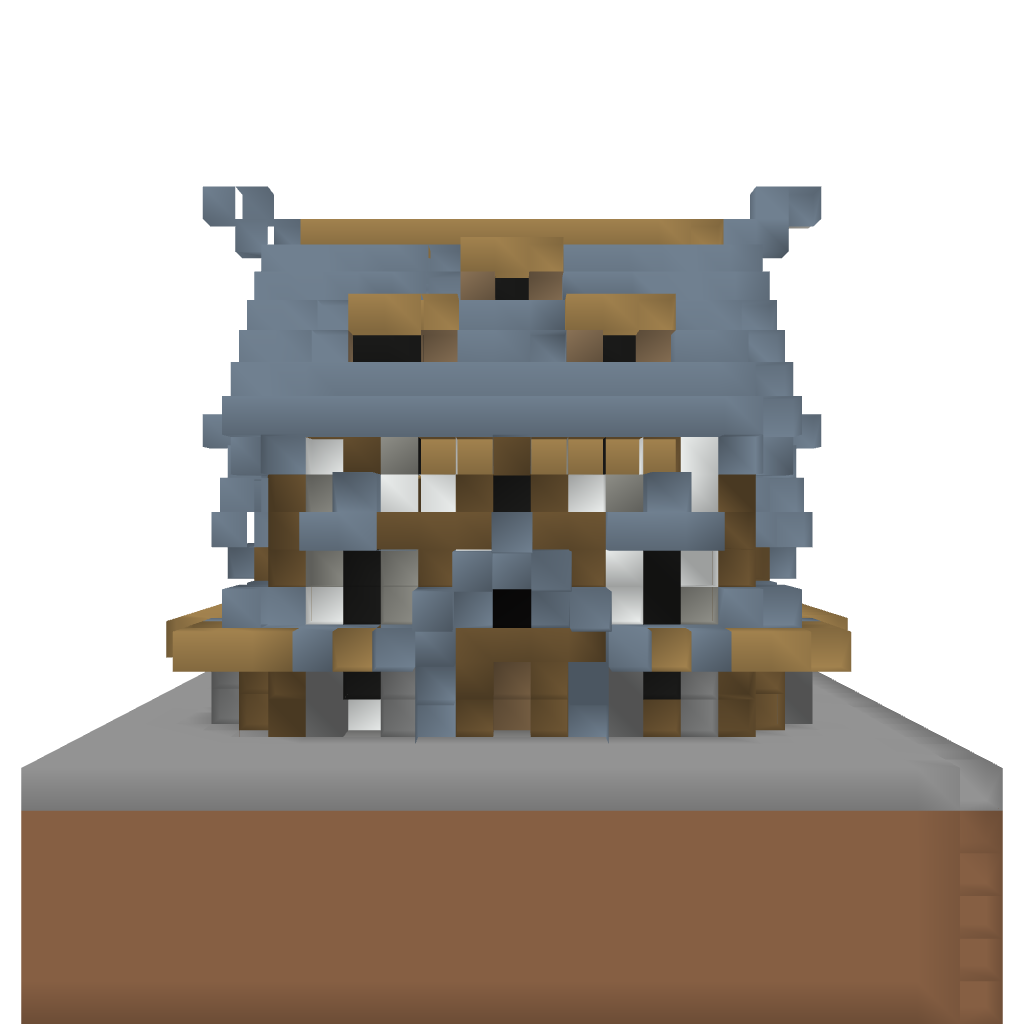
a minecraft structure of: Medieval Store